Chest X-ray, PA view. Patient: 32 years old, sex F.
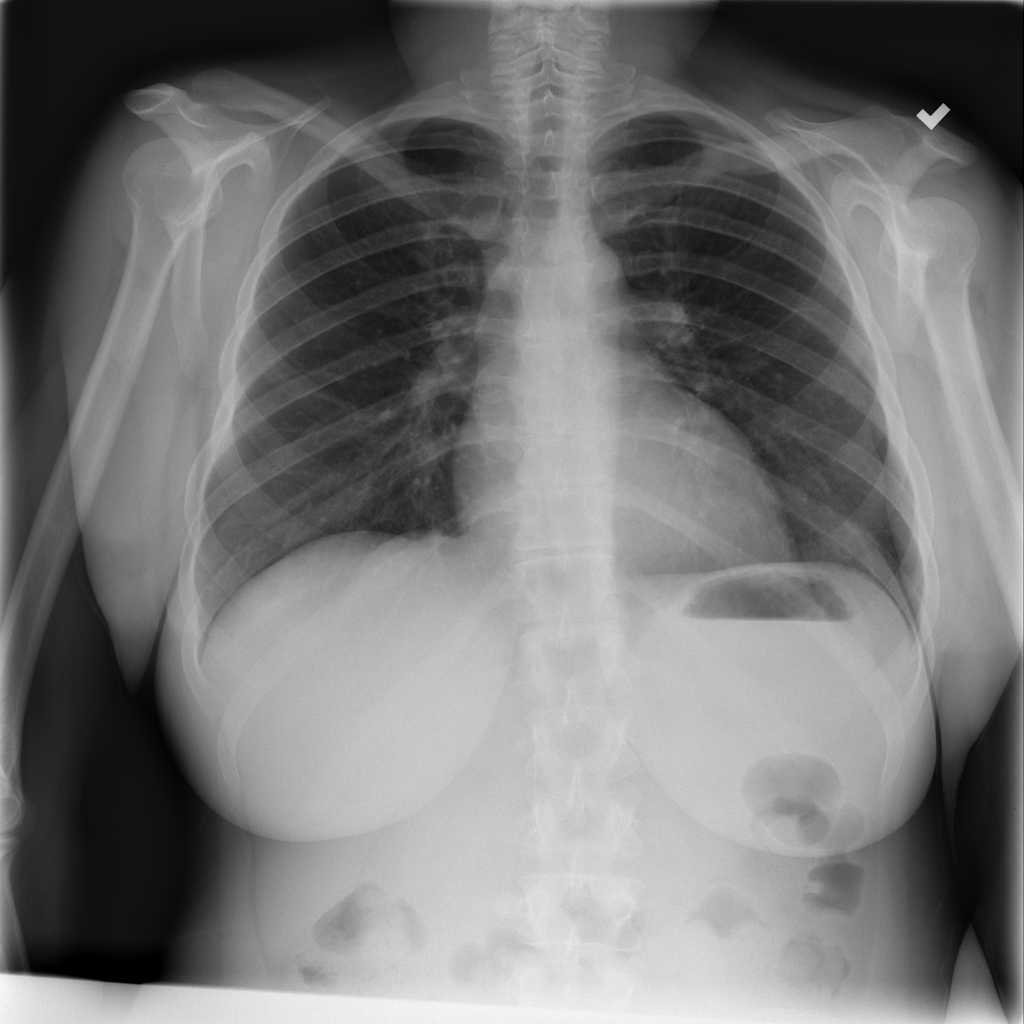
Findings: No Finding